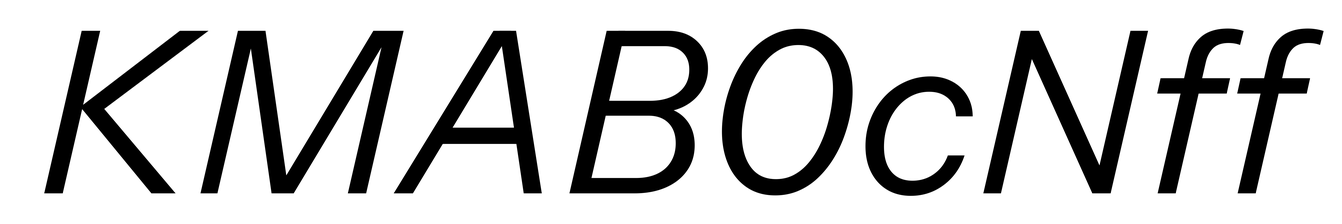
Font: InstrumentSans-Italic_Italic